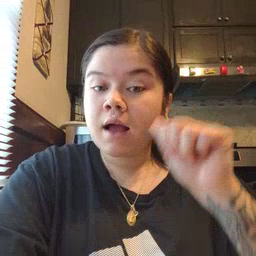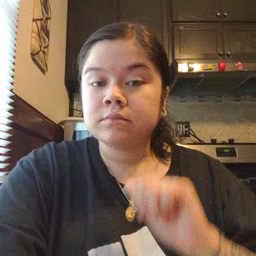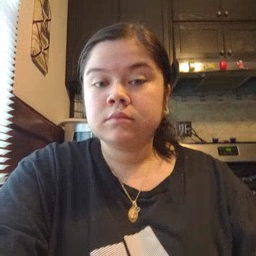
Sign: aunt